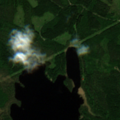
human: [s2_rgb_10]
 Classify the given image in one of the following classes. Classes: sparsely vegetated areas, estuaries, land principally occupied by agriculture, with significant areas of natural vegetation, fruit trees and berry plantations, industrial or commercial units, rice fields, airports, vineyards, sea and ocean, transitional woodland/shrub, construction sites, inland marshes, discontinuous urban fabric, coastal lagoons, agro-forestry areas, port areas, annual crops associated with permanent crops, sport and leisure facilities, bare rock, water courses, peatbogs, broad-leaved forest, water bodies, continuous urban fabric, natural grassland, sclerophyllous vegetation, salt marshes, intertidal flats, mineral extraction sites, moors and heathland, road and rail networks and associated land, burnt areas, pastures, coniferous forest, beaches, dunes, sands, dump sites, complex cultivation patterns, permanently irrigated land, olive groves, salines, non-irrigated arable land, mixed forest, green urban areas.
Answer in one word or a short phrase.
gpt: coniferous forest, mixed forest, water bodies